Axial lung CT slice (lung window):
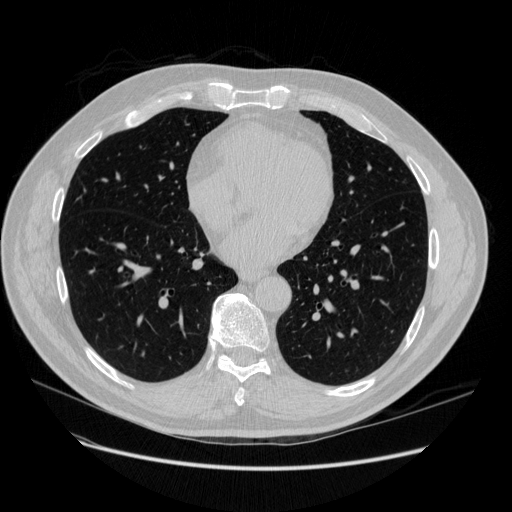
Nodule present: no